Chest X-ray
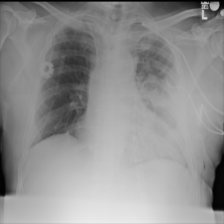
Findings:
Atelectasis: negative
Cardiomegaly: negative
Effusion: negative
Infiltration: positive
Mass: negative
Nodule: negative
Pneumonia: negative
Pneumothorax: negative
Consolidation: negative
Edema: negative
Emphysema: negative
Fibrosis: negative
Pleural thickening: negative
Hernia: negative